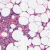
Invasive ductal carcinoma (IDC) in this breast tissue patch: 1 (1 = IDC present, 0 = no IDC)